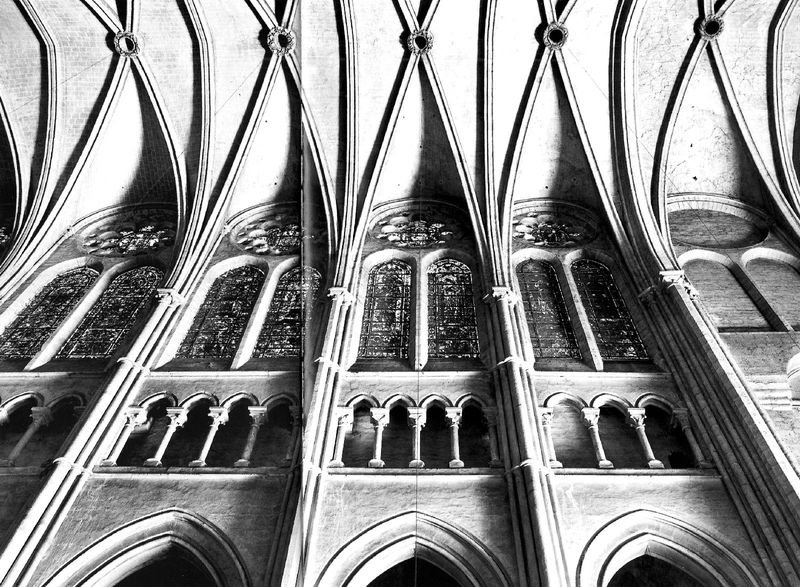
Titel: Kathedrale Notre-Dame in Chartres
Standort: Chartres, Notre-Dame (EU - F)
Schlagwörter: fenster, glas, säule, säulen, dach, wand, stein, kirche, gotik, bogen, foto, gewölbe, dom, rippen, glasmalerei, gotisch, schlusssteine, spitzbogen, triforium, joch, säulengang, bogengang, statik, säulenumgang, gliederung, wandgliederung, katedrale, wandaufbau